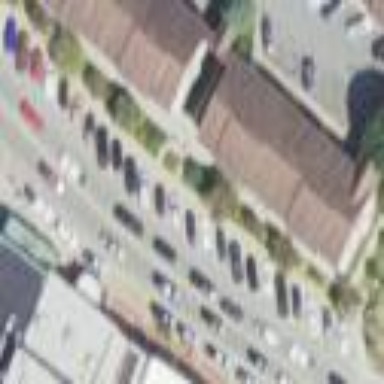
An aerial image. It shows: Parking lane designated for parking.